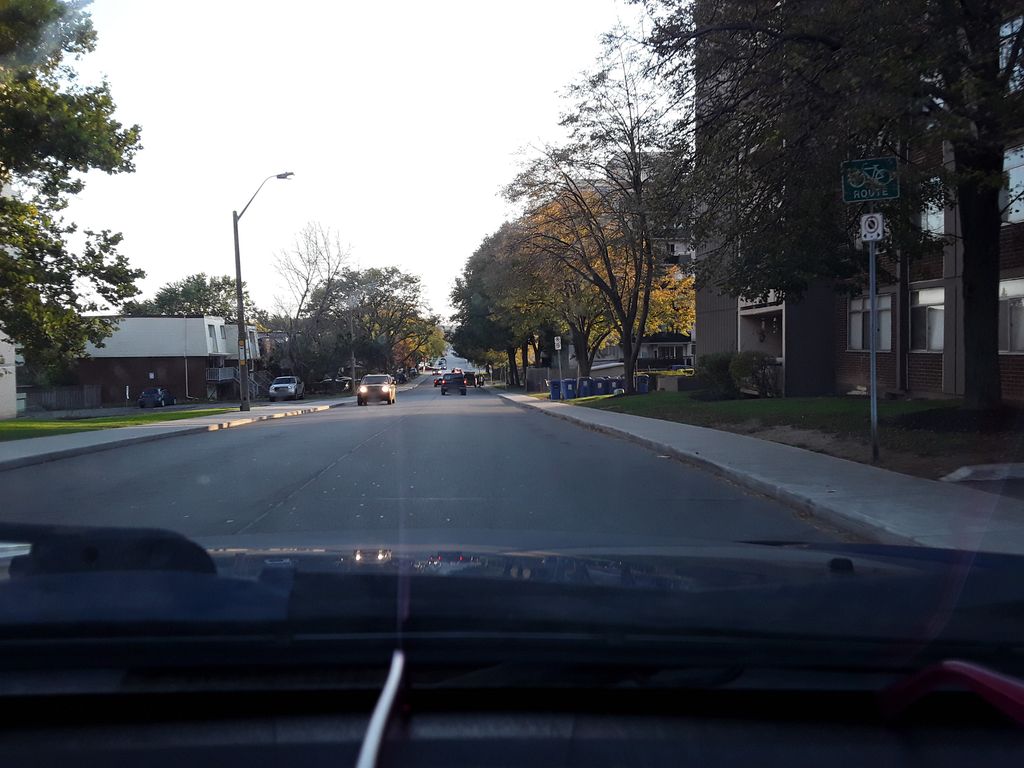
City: hamilton